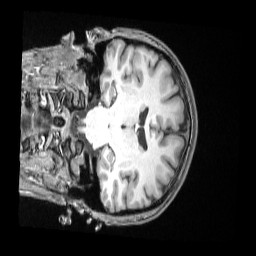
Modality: T1w
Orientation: coronal
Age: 21
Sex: male
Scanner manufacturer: siemens
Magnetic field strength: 3 T
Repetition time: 2 s
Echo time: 0.00339 s